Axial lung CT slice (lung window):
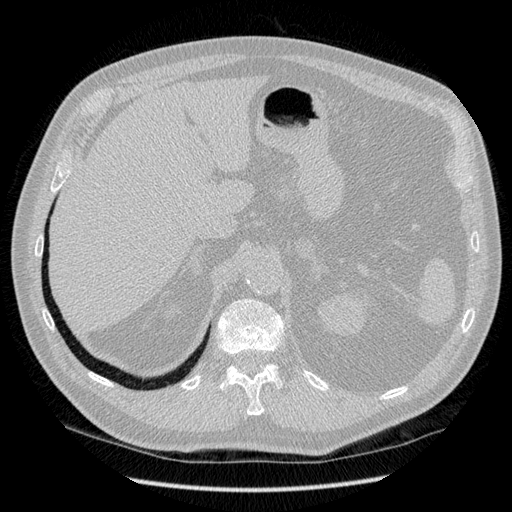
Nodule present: no